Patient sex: M
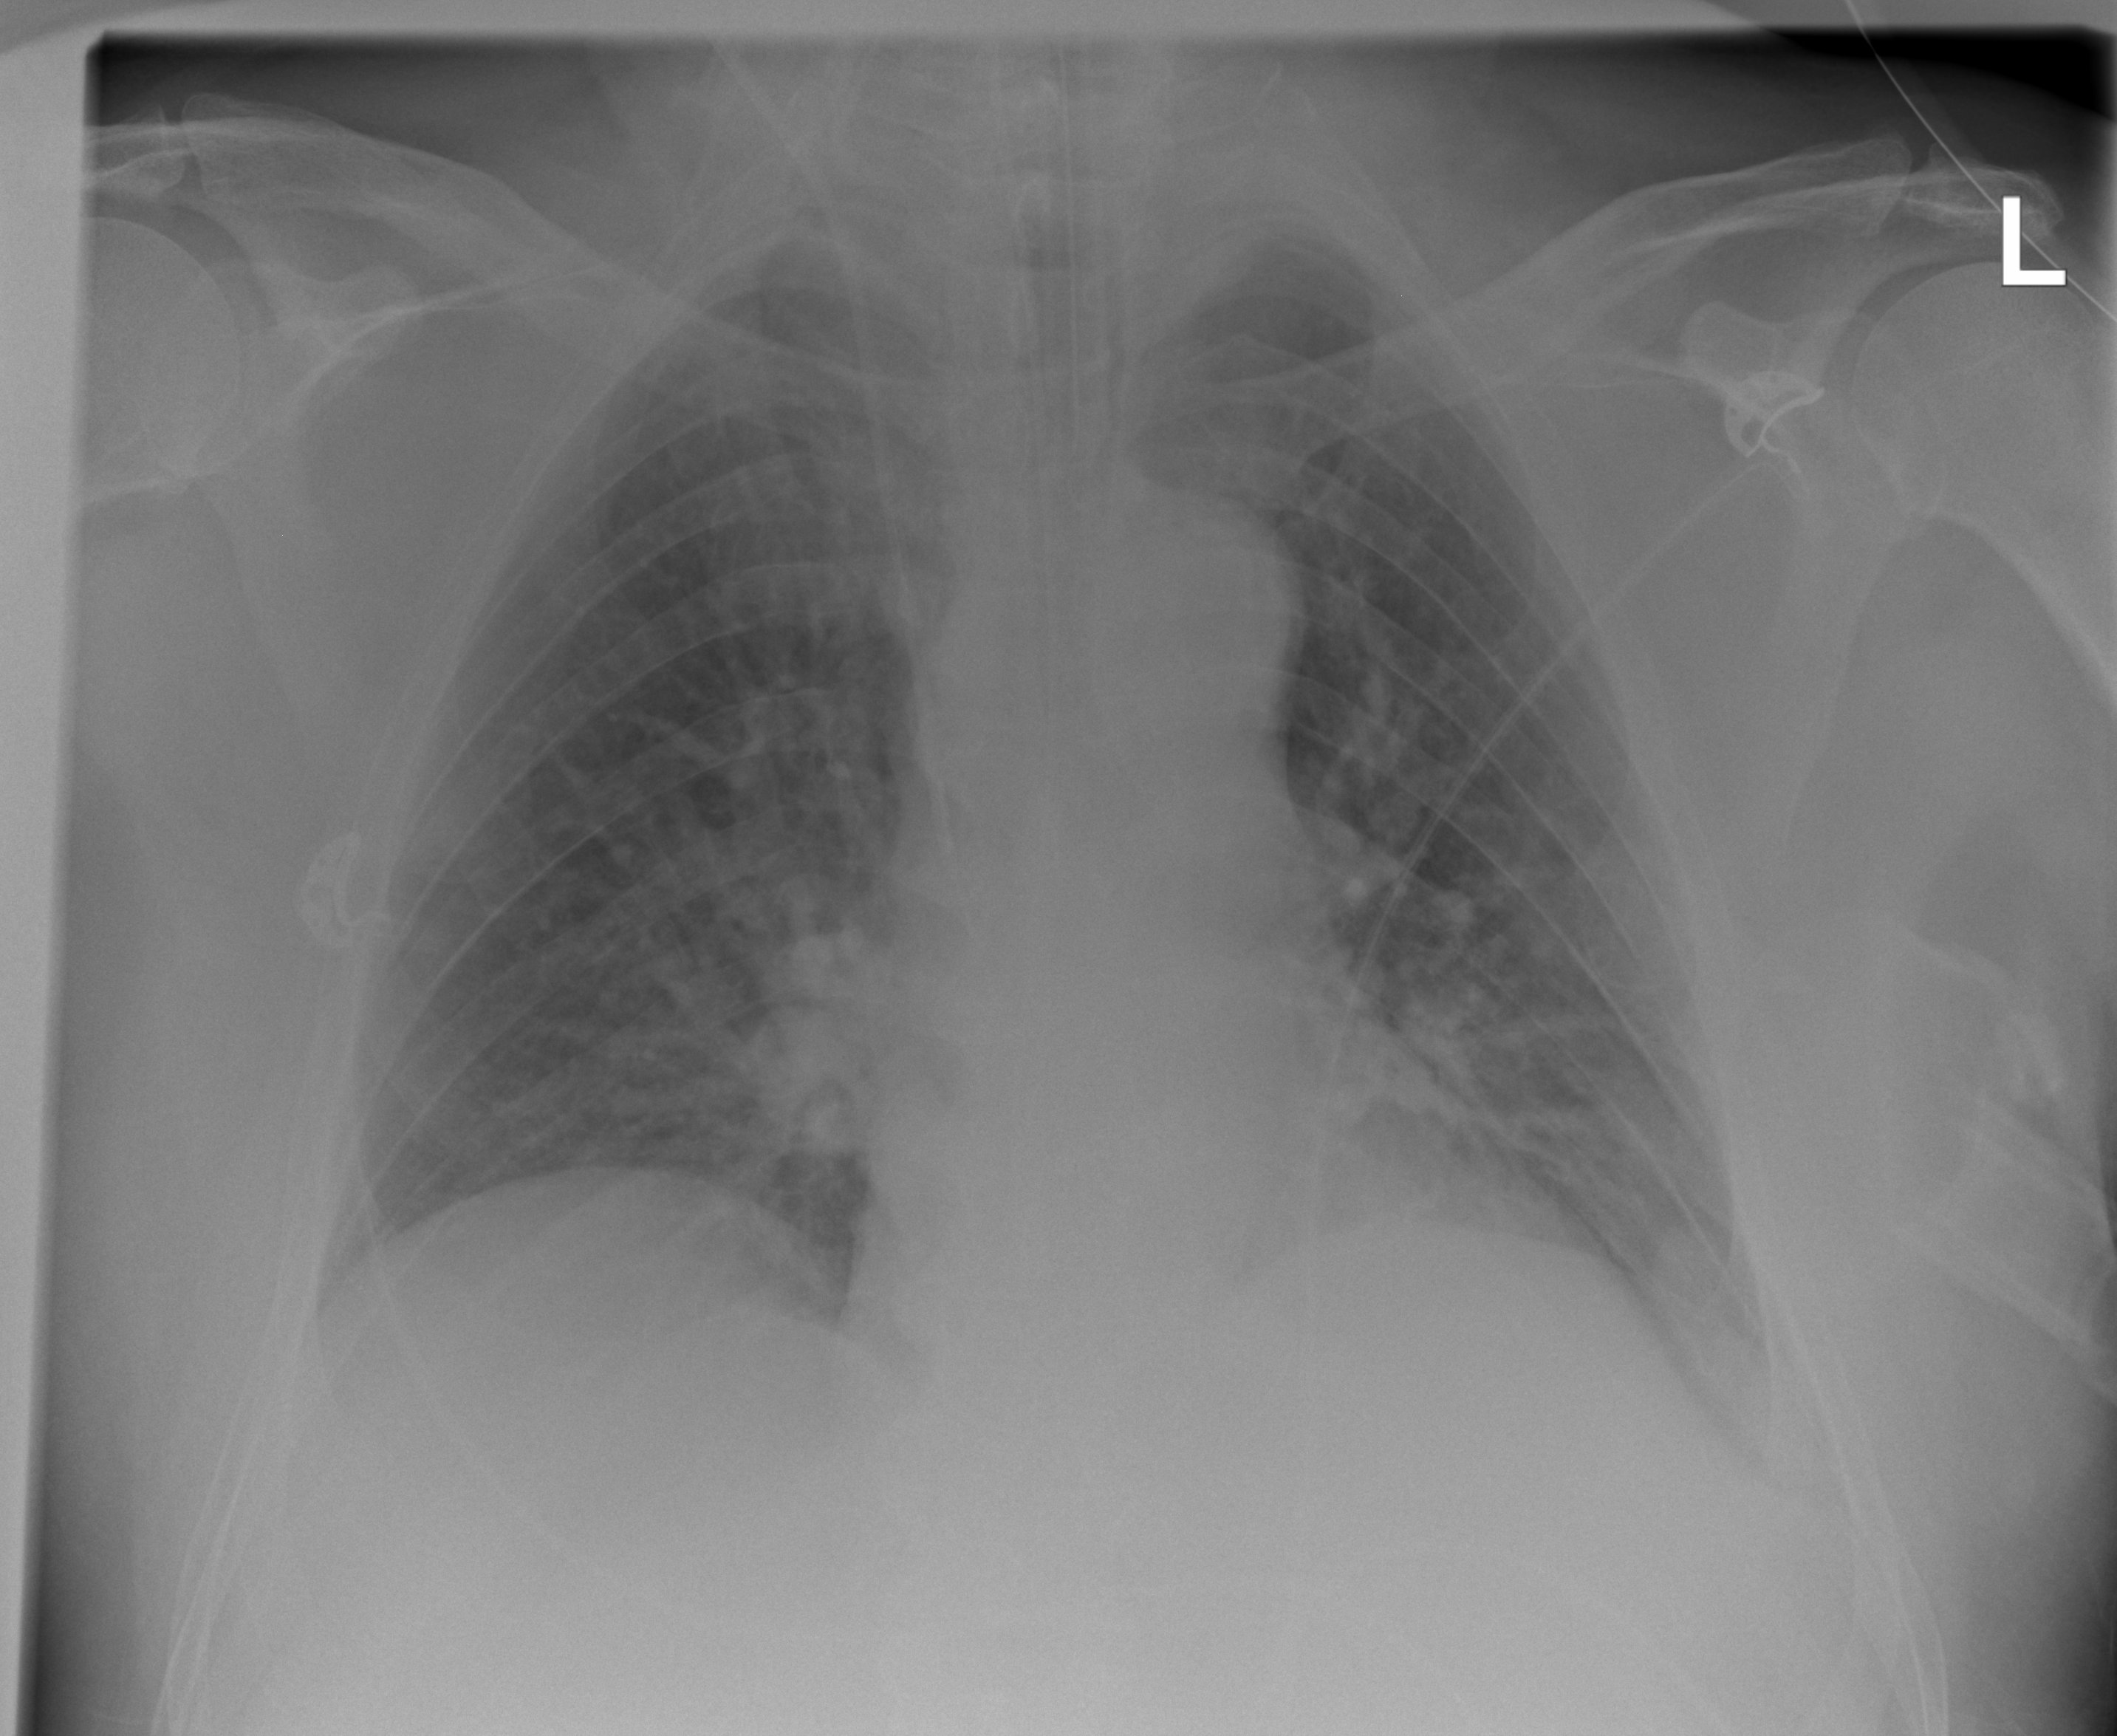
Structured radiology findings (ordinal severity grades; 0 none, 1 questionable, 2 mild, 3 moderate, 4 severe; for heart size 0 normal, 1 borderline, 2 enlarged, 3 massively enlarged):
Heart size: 0
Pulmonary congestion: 2
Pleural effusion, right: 0
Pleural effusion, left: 0
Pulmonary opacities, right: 1
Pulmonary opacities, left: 1
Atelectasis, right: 0
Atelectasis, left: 0